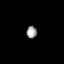
Tissue: lung
Cell type: Myeloid cells
Senescence score: 0.5667
Nuclear area (px): 123
Mean DAPI intensity: 156.74